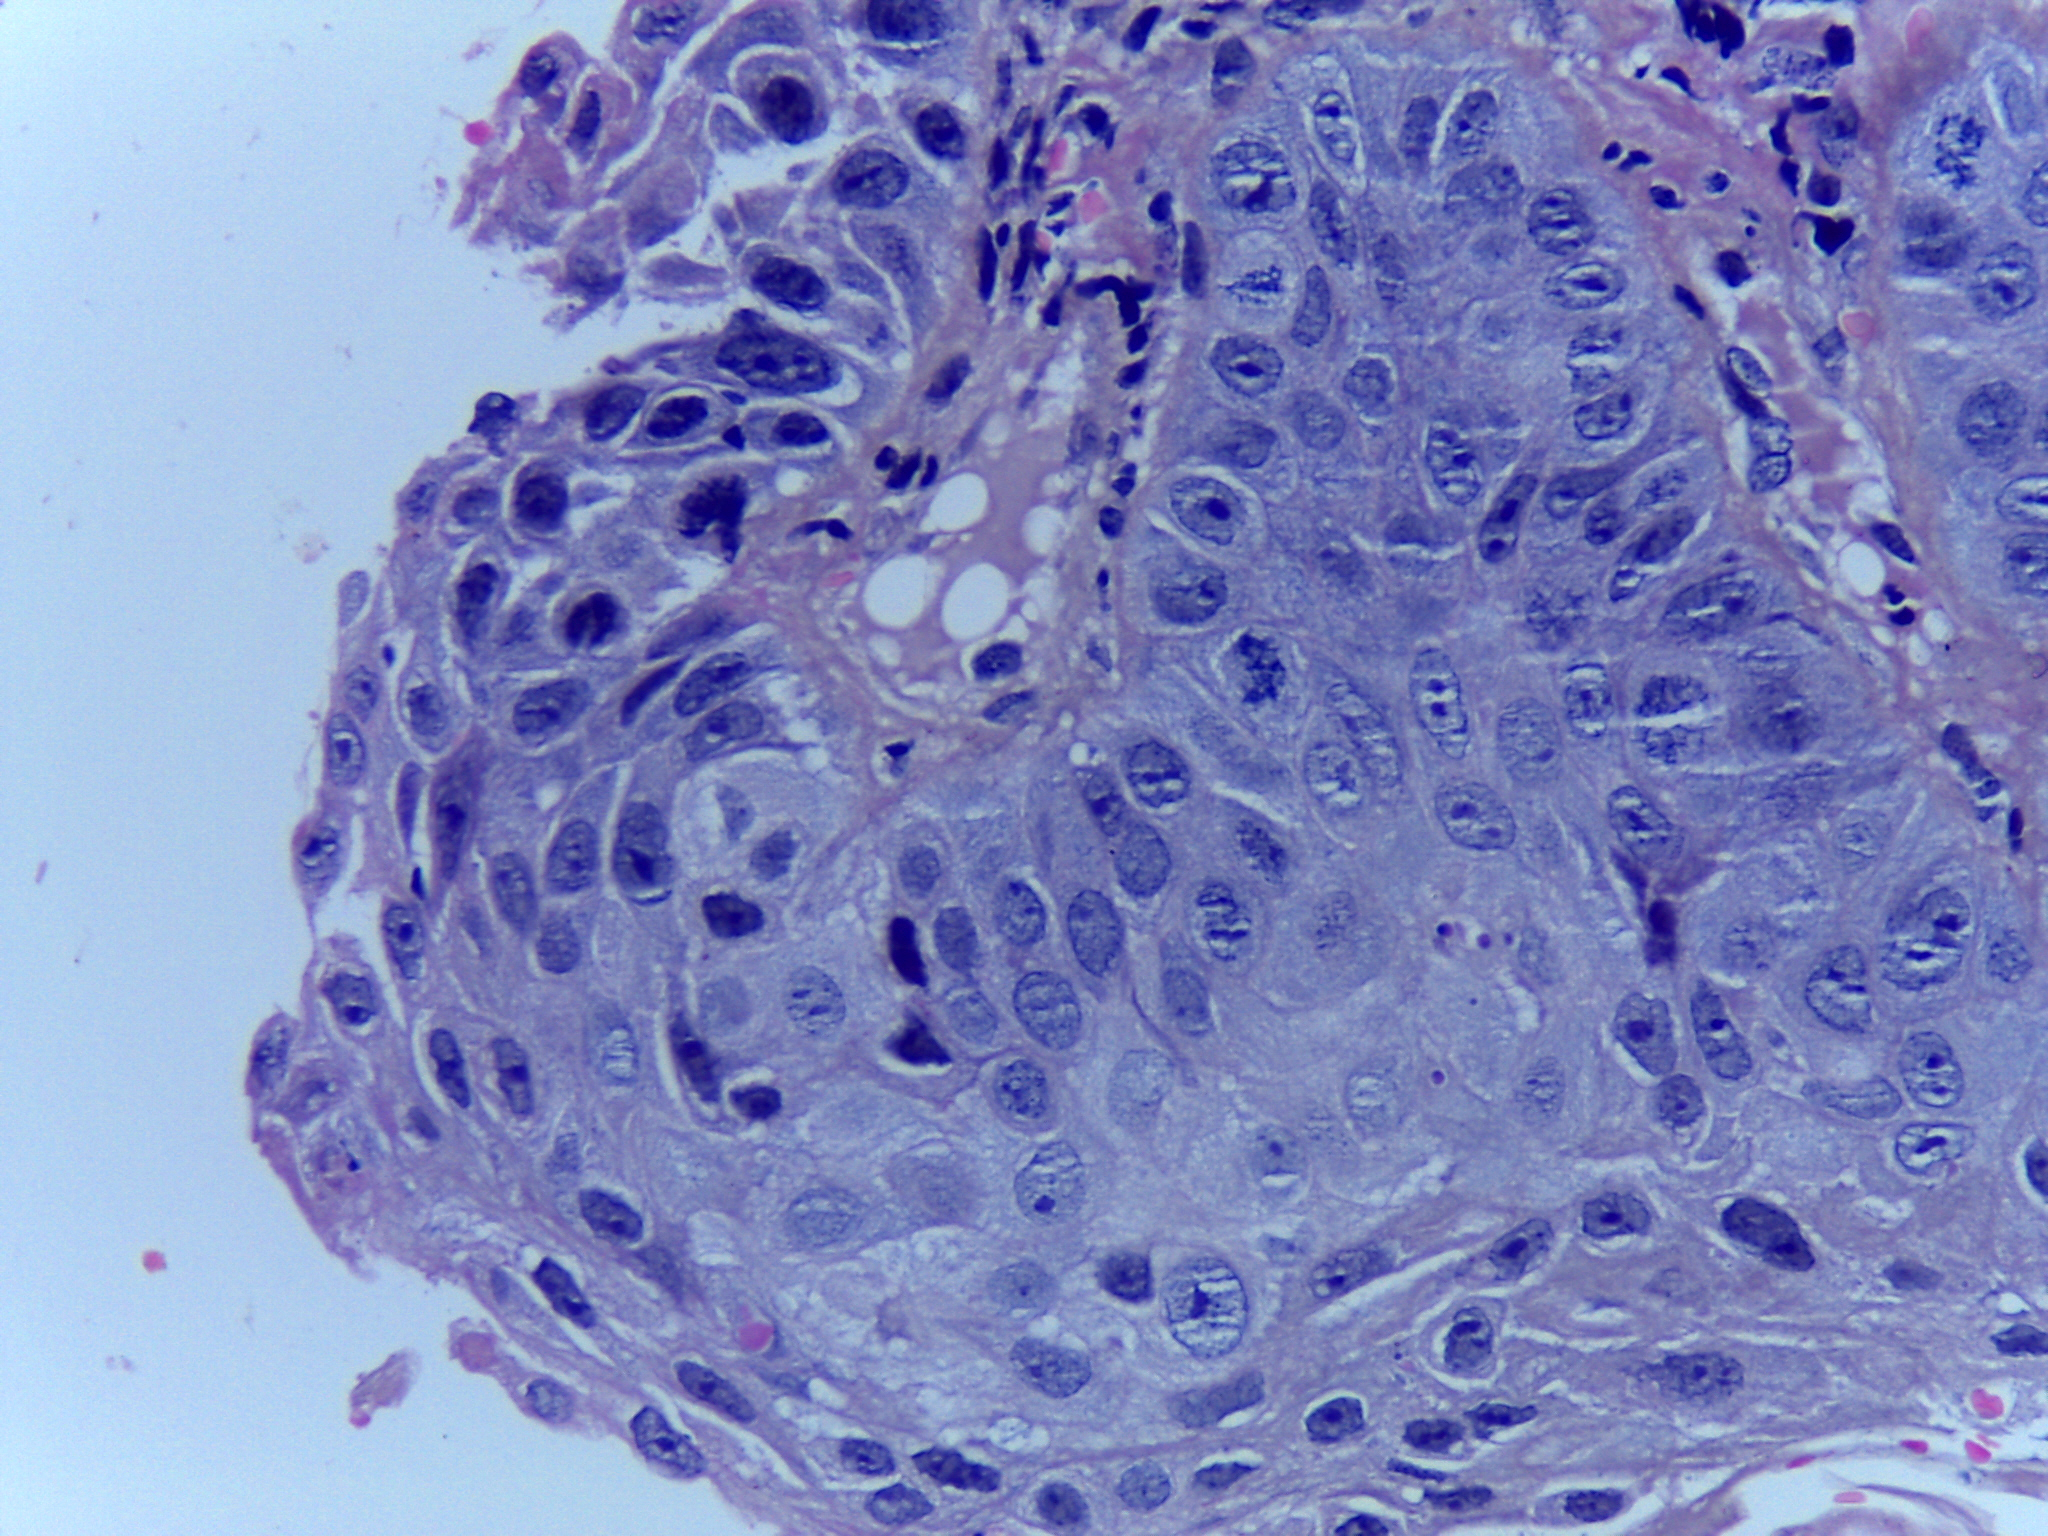
Diagnosis: OSCC